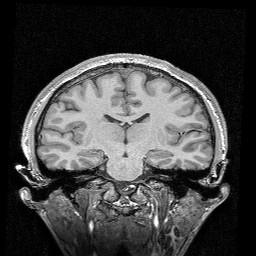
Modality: T1w
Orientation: sagittal